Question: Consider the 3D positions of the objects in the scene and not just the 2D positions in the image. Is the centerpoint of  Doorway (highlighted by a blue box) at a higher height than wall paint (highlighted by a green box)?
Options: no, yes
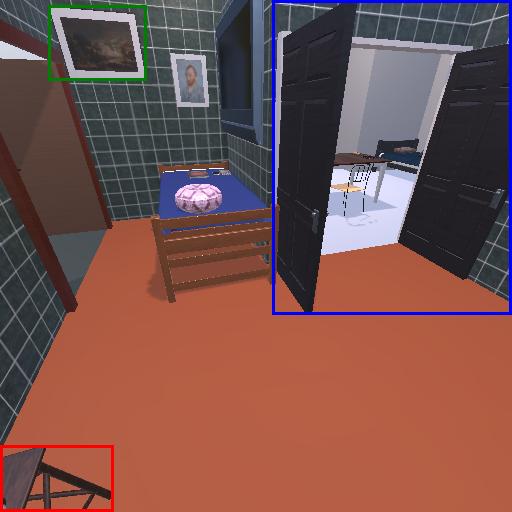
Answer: no